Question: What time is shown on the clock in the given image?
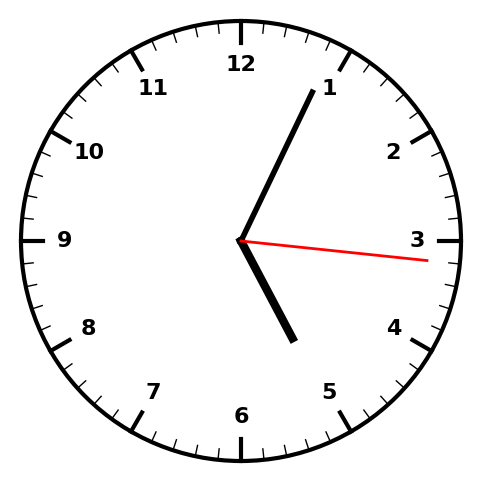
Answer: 05:04:16